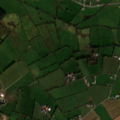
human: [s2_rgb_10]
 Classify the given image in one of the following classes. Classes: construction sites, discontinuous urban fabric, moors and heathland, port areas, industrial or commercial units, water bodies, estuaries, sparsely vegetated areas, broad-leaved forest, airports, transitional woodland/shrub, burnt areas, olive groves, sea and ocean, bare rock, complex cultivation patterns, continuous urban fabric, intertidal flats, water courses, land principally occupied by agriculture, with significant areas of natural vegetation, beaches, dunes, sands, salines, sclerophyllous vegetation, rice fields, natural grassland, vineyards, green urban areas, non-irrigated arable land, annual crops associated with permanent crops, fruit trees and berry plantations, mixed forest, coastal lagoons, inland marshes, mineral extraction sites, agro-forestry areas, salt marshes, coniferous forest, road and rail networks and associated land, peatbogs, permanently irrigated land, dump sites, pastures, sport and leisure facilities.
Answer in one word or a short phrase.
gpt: non-irrigated arable land, pastures